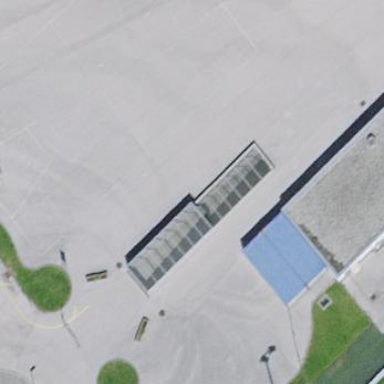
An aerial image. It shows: Building with shed for bicycle parking.